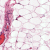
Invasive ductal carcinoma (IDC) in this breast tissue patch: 0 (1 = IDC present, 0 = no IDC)